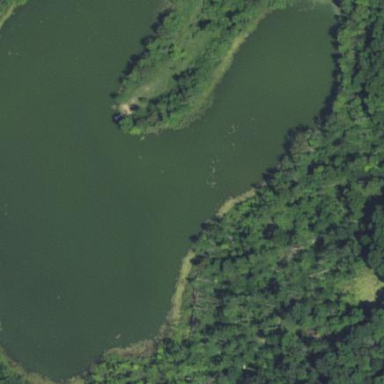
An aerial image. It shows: Serene lake surrounded by nature.